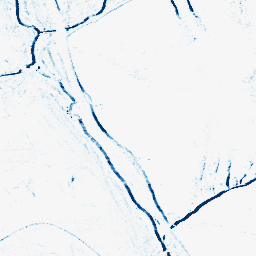
Category: morphological
Decomposition family: morphological_rect
Decomposition parameters: operation: closing
width: 5
height: 3
Upsampling method: lanczos
Upsampling parameters: scale: 2
Upsampling scale: 2